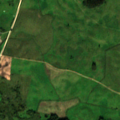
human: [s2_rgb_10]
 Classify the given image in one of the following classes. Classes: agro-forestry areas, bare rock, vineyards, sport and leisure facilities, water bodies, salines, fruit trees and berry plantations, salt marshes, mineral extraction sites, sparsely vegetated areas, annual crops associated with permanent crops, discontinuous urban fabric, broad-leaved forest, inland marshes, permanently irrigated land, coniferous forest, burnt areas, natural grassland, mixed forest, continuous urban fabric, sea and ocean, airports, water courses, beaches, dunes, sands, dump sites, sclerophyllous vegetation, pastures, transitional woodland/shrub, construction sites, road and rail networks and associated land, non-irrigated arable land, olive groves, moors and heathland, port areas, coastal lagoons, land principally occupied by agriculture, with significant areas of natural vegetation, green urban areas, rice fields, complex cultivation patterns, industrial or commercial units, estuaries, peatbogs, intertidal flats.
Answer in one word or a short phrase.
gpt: pastures, complex cultivation patterns, land principally occupied by agriculture, with significant areas of natural vegetation, broad-leaved forest, mixed forest